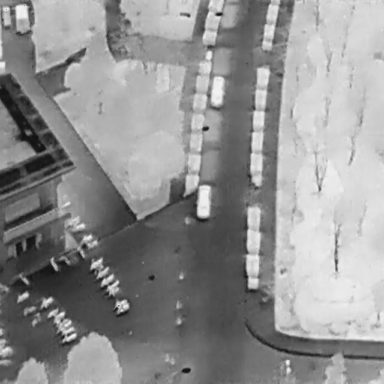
There are 28 objects shown in the infrared image, including an OtherVehicle, three Cars, and 24 Bicycles.